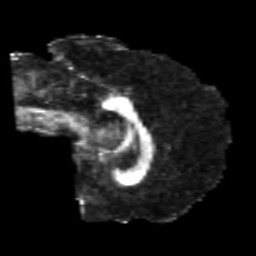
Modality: FA
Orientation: sagittal
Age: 21
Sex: male
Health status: healthy
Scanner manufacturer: philips
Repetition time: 7.384 s
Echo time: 0.08599 s